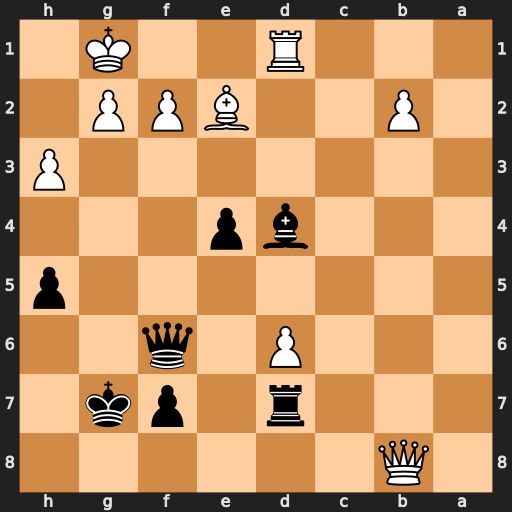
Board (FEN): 1Q6/3r1pk1/3P1q2/7p/3bp3/7P/1P2BPP1/3R2K1
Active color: b
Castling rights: -
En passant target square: -
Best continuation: Qxf2+ Kh1 Be5